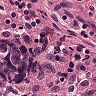
Metastatic tissue present: yes